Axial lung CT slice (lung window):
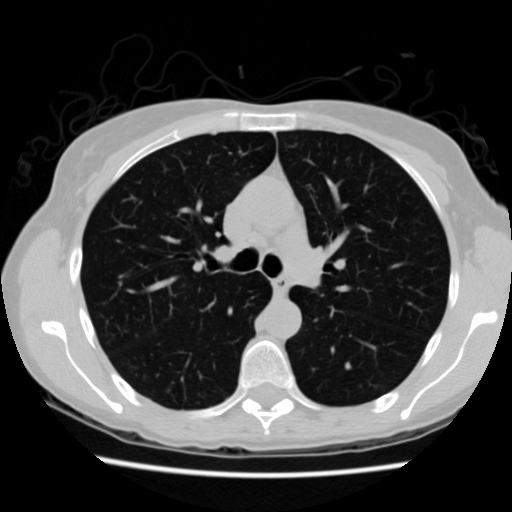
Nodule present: no